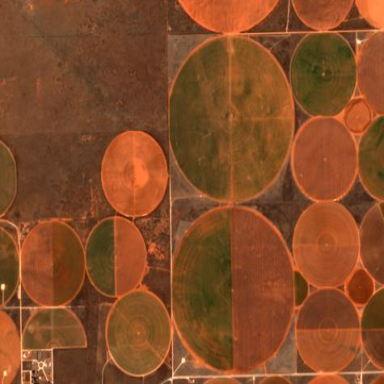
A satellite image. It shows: Farmland with pivot irrigation system.